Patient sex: F
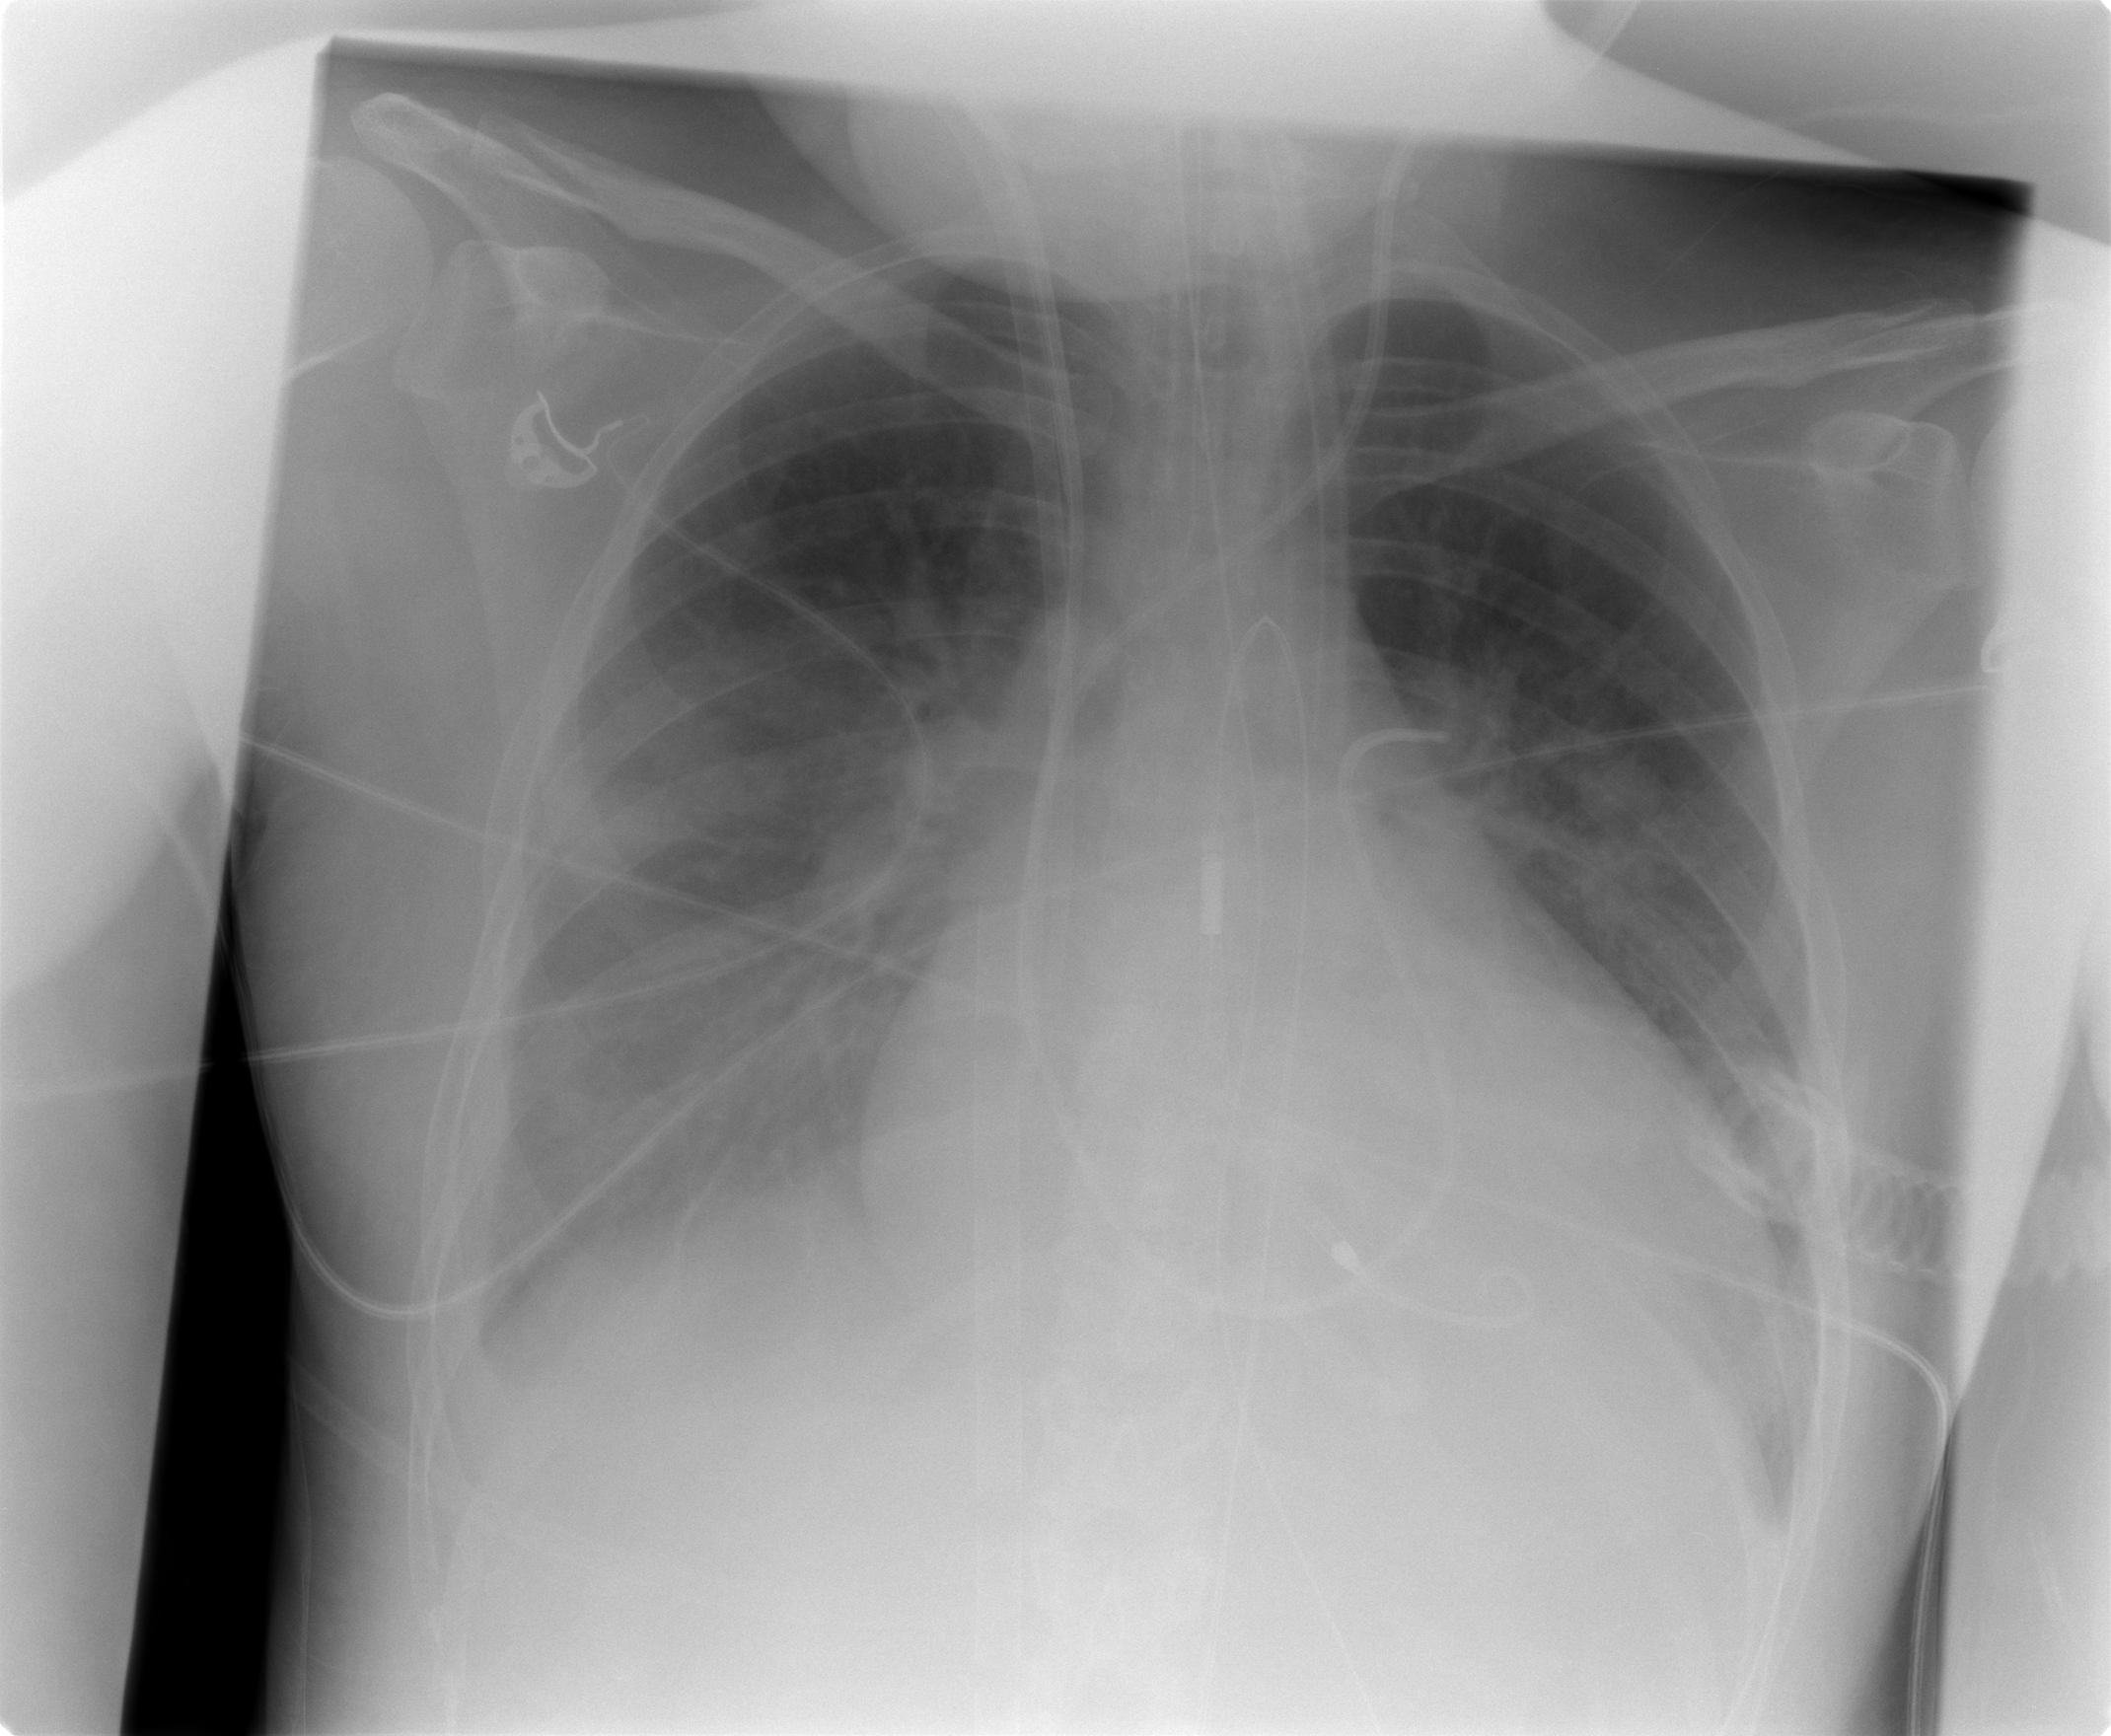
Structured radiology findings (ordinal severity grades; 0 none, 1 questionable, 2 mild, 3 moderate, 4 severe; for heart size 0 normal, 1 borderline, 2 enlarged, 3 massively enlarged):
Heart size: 2
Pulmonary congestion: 1
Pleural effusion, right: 2
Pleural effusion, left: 1
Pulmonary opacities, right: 3
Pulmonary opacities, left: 2
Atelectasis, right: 2
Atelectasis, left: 2